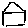
Label: house